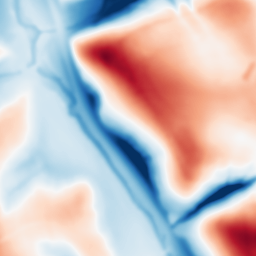
Category: multiscale
Decomposition family: dog_multiscale
Decomposition parameters: sigma_ratio: 2
n_scales: 4
base_sigma: 2
Upsampling method: lanczos
Upsampling parameters: scale: 8
Upsampling scale: 8